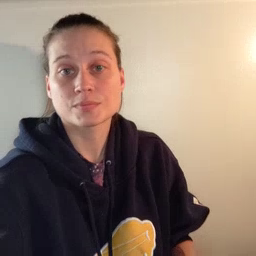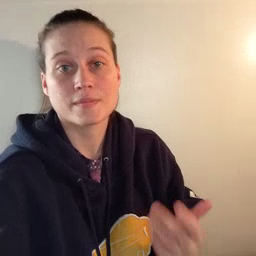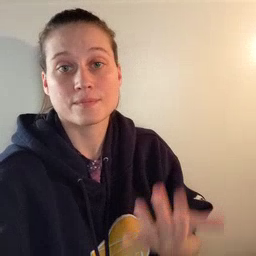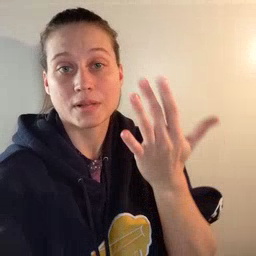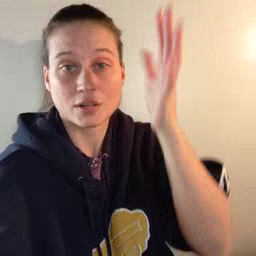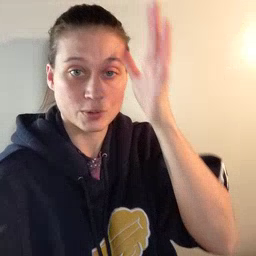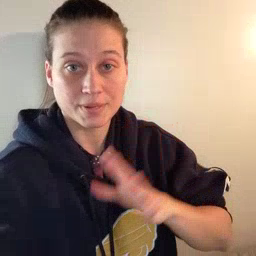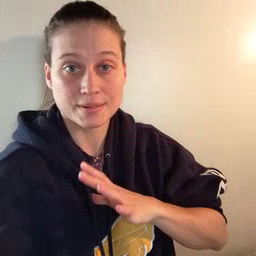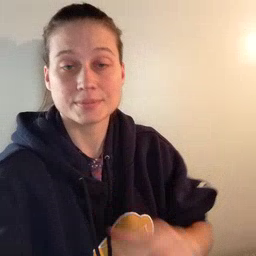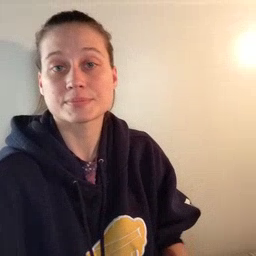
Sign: fireman